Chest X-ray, PA view. Patient: 50 years old, sex M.
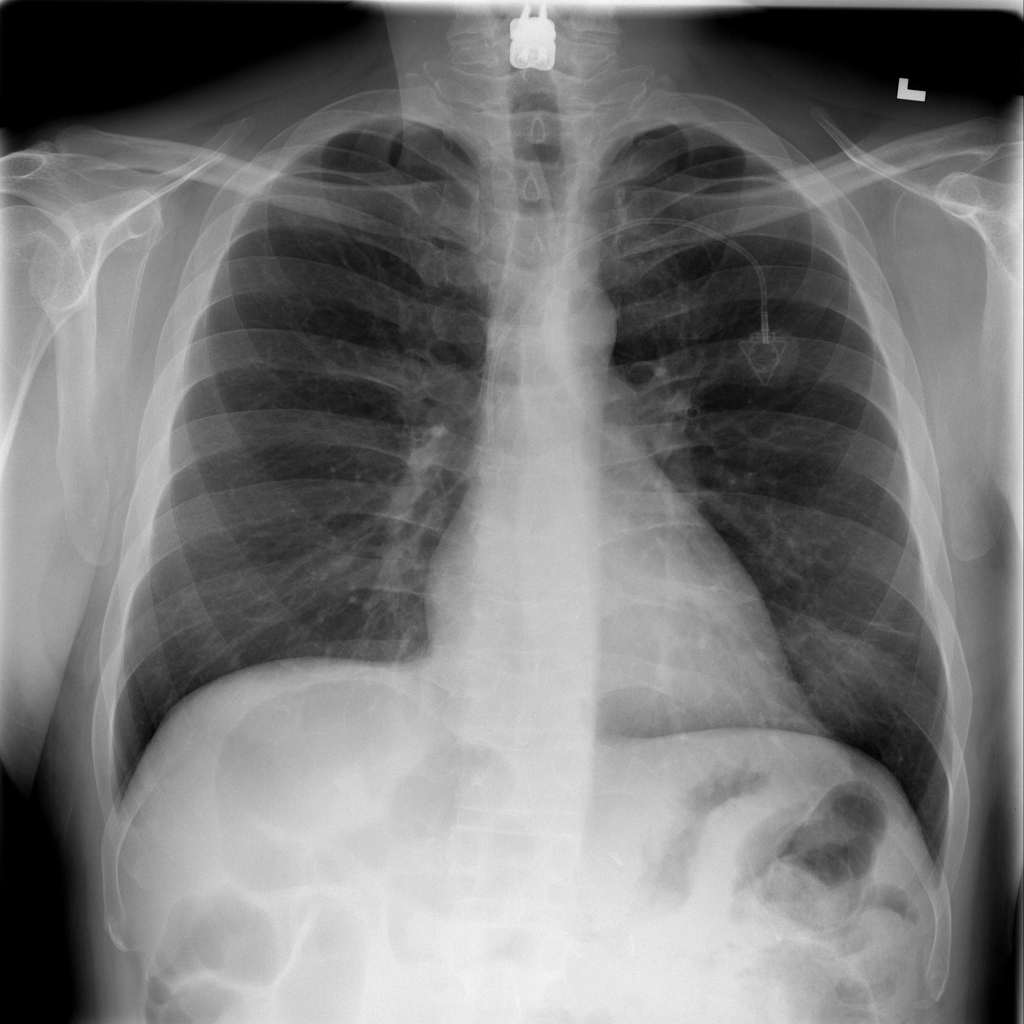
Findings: No Finding